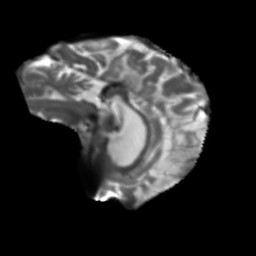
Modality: T2w
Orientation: sagittal
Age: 79
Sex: female
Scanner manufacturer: siemens
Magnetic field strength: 3 T
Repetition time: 5.25 s
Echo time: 0.08 s